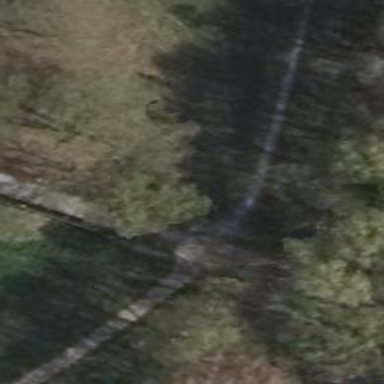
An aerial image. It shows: Disused railway track that holds historic significance.